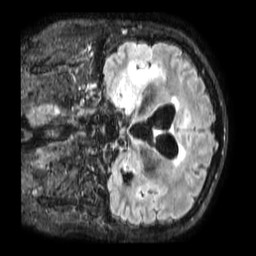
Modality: FLAIR
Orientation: coronal
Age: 49
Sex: male
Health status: ill
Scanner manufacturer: philips
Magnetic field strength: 3 T
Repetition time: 4.8 s
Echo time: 0.34 s